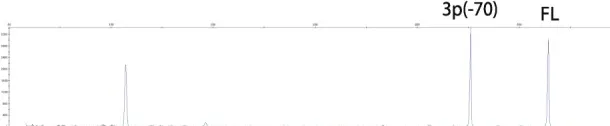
RNA and allele-specific analyses of the APC c.289G>A variant. E; Sanger sequence of an RT-PCR product using primers designed to target the skipped region in exon 3 and to amplify the heterozygote c.289G>A variant in the carrier. The Sanger sequence show a monoallelic contribution of the wt allele.
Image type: chart (chart)